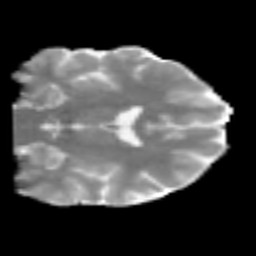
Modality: MD
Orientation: coronal
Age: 21
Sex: female
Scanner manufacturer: siemens
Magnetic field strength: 3 T
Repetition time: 2.3 s
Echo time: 0.085 s